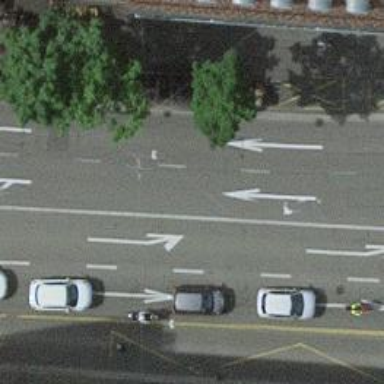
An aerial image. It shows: Asphalt road with trolley wires. It is primary highway with separate sidewalk.